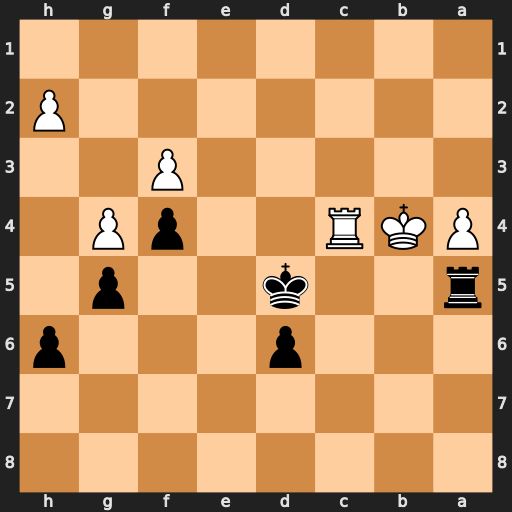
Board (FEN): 8/8/3p3p/r2k2p1/PKR2pP1/5P2/7P/8
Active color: b
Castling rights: -
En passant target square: -
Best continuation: Rxa4+ Kxa4 Kxc4